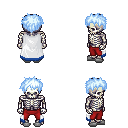
a pixel art fantasy rpg character, male body template, skeleton, white trimmed cape, red pants, white cyan bedhead hairstyle, white slippers, four views (front, back, left, right), 2x2 character sprite sheet, small pixel art, hard edges, no anti-aliasing